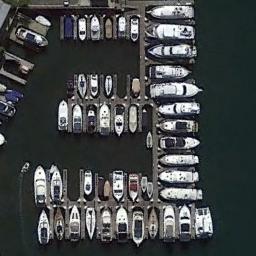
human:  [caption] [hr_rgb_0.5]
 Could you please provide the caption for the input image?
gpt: The harbor of the harbor is very narrow .

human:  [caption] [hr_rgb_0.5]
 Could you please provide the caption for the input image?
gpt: Many ships are in the harbor .

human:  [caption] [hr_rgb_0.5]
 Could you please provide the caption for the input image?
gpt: The harbor has lots of neatly docked boats and the color of the waters is dark green .

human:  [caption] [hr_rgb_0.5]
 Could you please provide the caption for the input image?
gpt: Many yachts moored neatly on the sea side of the harbor .

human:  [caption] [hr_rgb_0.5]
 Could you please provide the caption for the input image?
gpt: There are many ships docked neatly at the harbor .